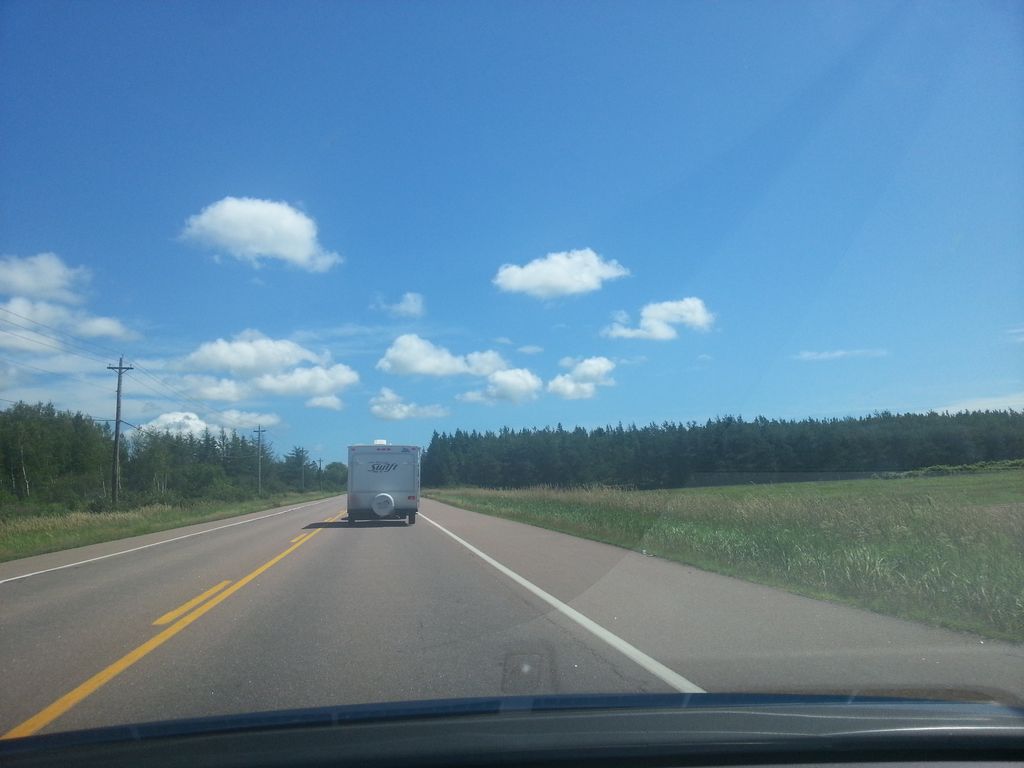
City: charlottetown